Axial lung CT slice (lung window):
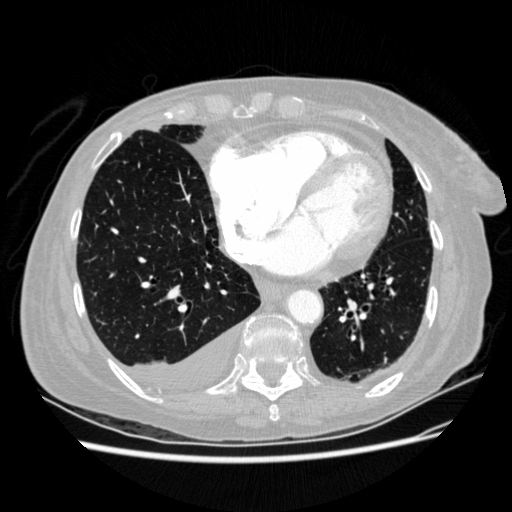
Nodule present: no